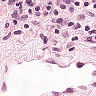
Metastatic tissue present: no